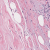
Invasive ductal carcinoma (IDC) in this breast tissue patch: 0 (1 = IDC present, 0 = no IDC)